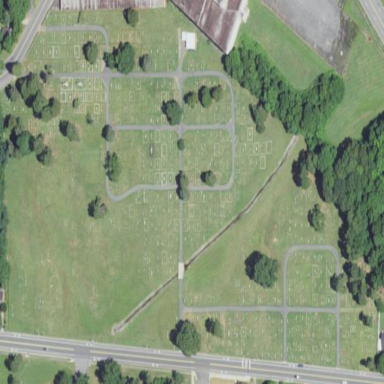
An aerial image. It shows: Cemetery.